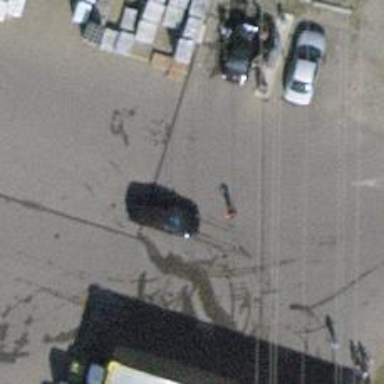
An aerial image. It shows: Car wash facility.